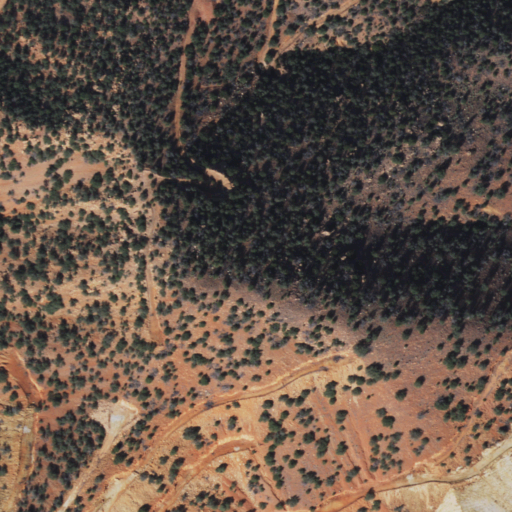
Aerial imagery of mountain in Arizona named Jones Hill containing shrub, evergreen forest, and barren land